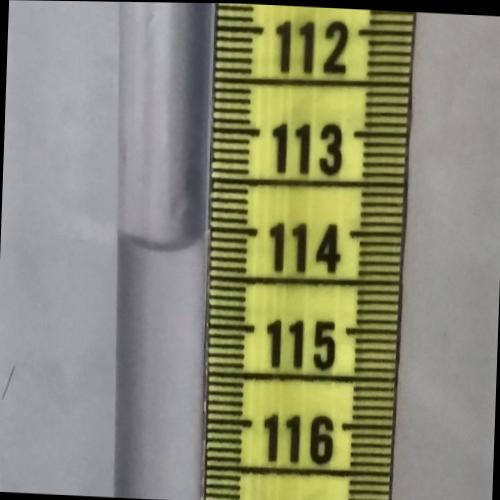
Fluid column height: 114.2 cm